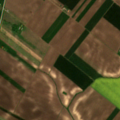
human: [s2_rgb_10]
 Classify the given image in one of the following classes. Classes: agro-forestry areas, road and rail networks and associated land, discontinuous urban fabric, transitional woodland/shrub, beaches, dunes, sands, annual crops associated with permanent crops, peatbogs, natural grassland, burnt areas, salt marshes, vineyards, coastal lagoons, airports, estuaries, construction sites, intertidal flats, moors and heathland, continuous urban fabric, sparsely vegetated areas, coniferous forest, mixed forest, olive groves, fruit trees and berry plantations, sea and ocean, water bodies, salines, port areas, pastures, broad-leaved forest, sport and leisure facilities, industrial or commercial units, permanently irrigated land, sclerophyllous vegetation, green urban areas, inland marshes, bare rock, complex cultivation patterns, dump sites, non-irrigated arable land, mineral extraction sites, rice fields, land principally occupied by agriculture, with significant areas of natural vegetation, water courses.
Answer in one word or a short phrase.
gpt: non-irrigated arable land